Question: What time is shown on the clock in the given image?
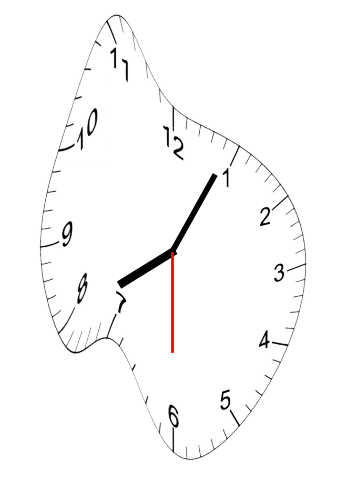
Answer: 08:04:30